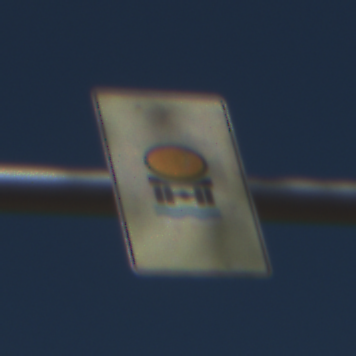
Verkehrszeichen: FahrzeugeMitWassergefaehrdenderLadungOhnePfeilsymbol
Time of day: MorningAfternoon
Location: Outdoor (Suburban)
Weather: PartlyCloudy
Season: NotSpecified
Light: Natural